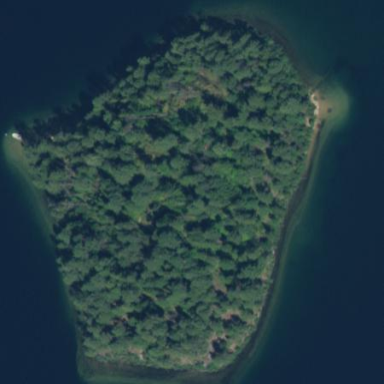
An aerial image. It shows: Island.